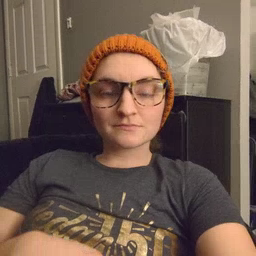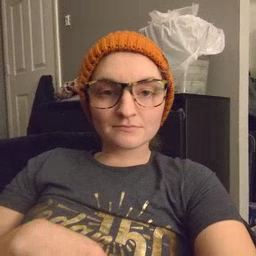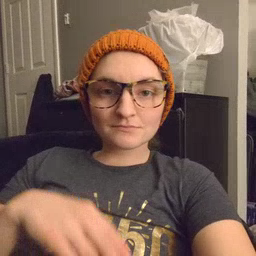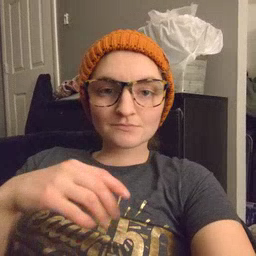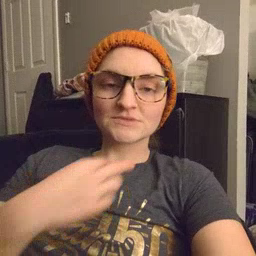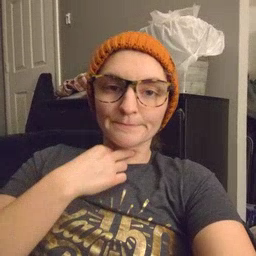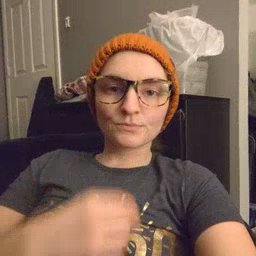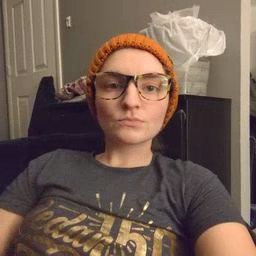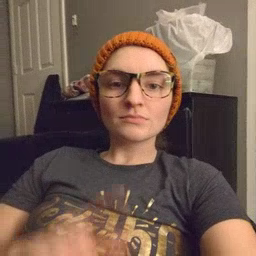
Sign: stuck